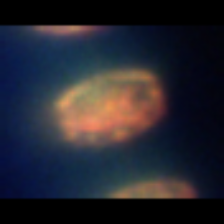
Taxon: Centric
Group: Diatoms